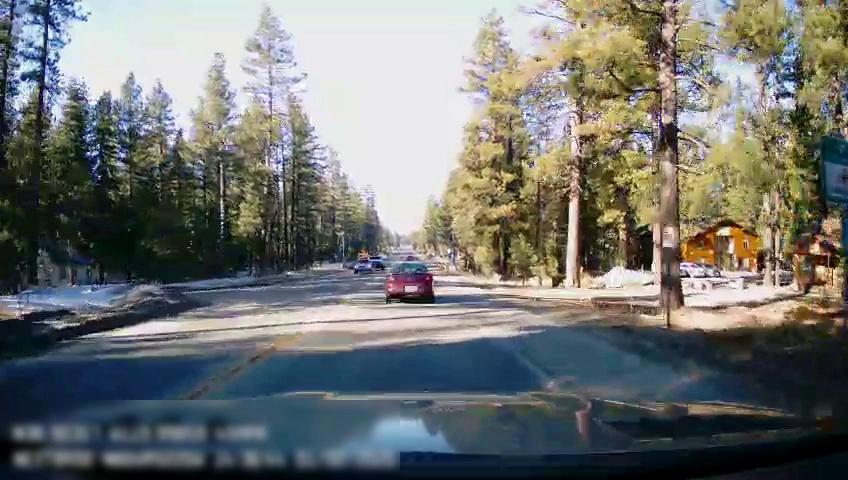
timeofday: Day
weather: Sunny
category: Drivable Space
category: Vehicles | Car
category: Vehicles | Car
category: Vehicles | Car
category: Vehicles | SUV
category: Vehicles | SUV
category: Lanes | Opposite Lane
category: Lanes | Current Lane
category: Traffic | Signs